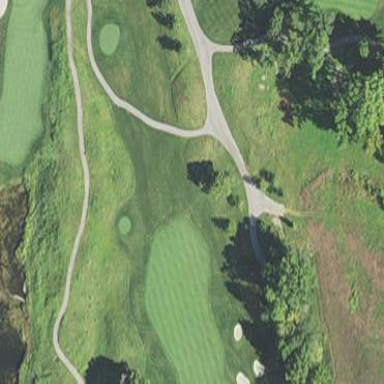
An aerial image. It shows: Rough grassy area used for golf.